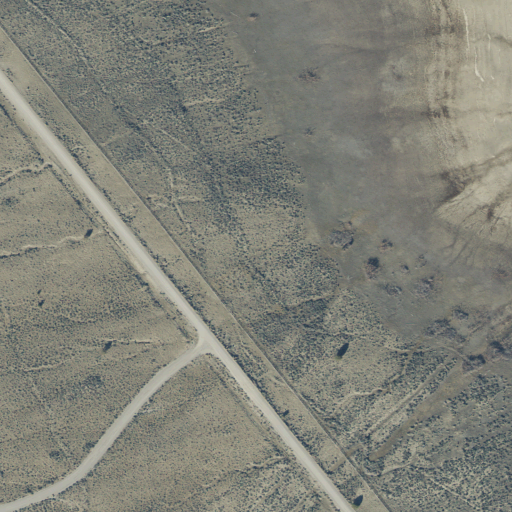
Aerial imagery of valley in Utah named Lower Joes Valley containing shrub, open development, open water, herbaceous wetlands, grassland, and evergreen forest